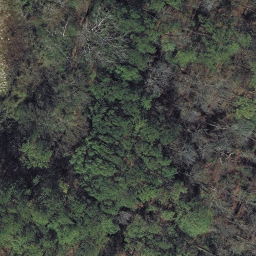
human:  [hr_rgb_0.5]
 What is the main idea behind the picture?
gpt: forest